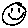
Label: smiley face